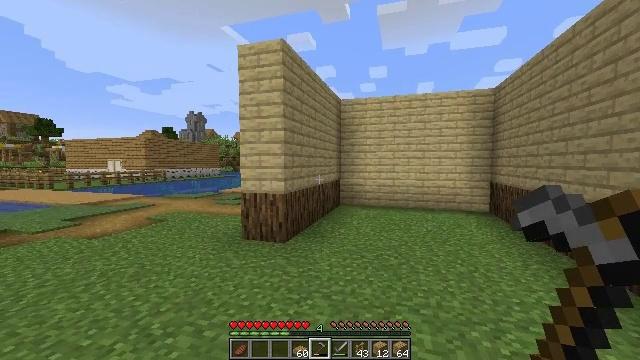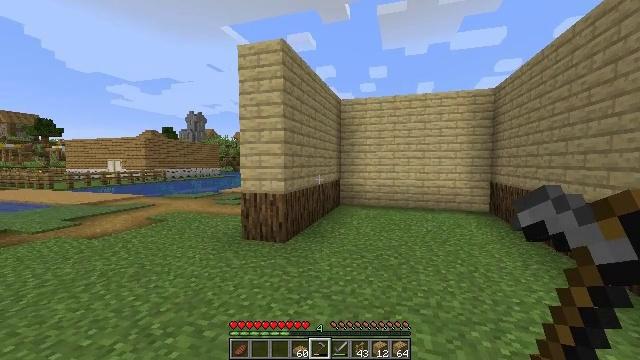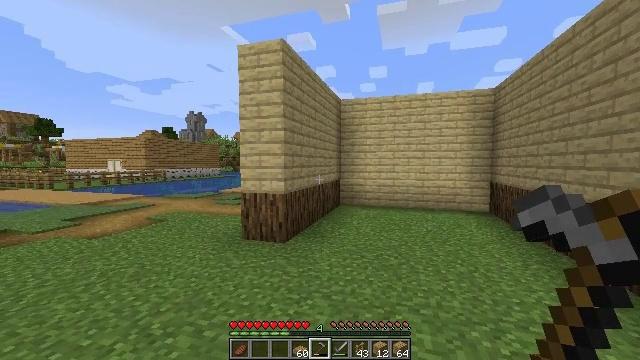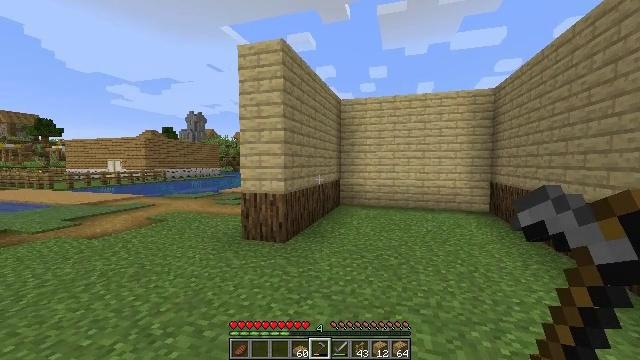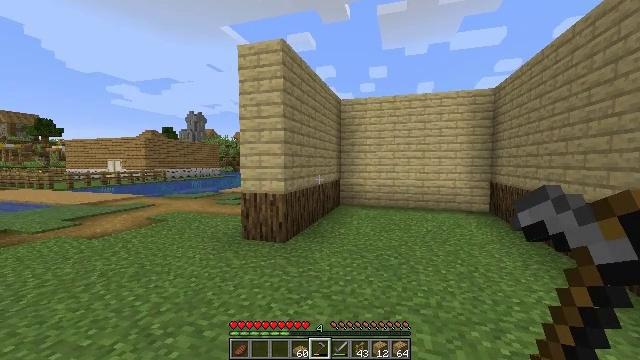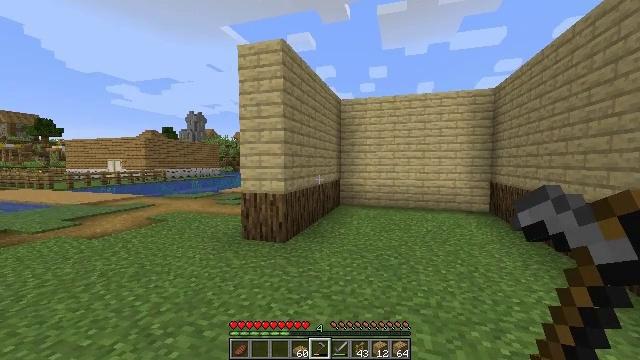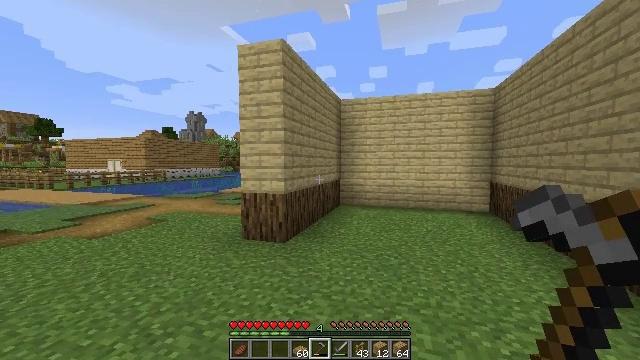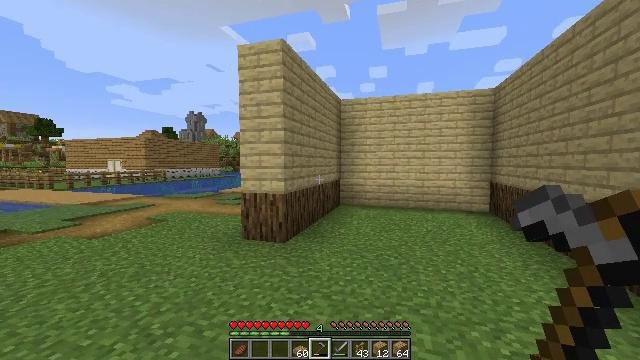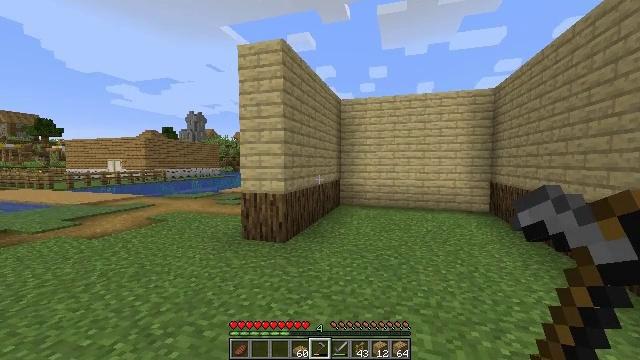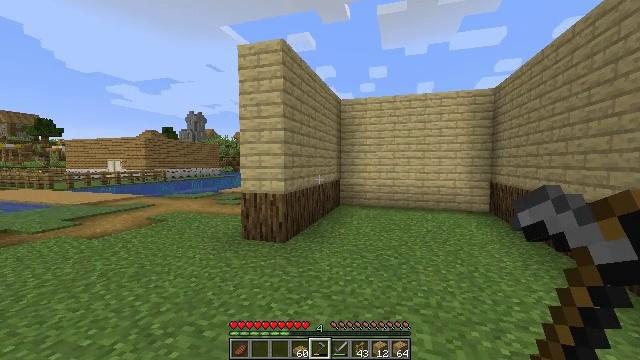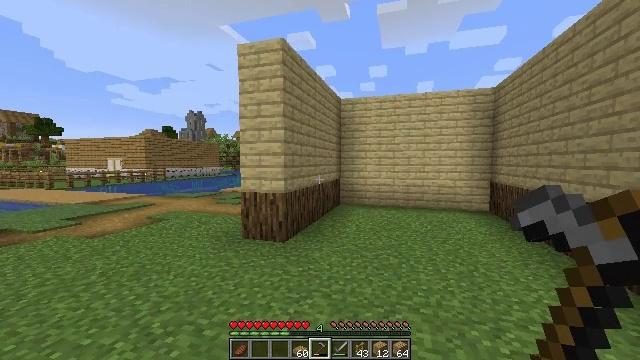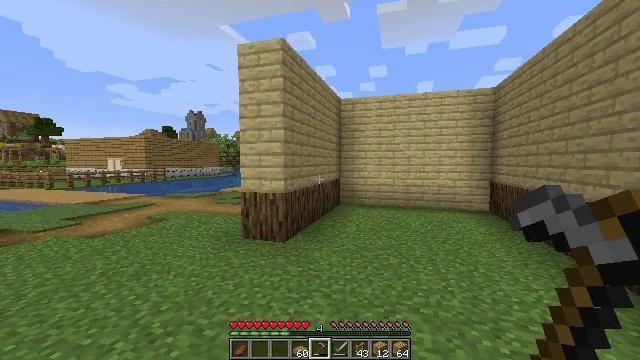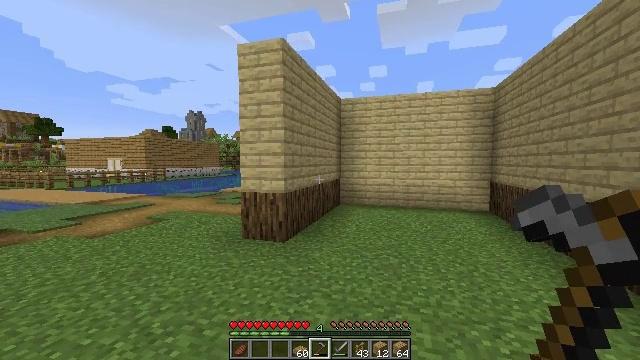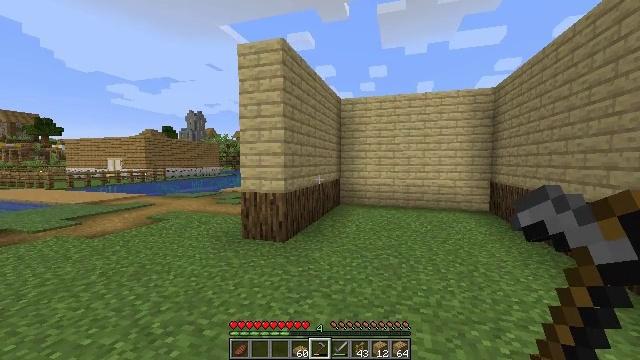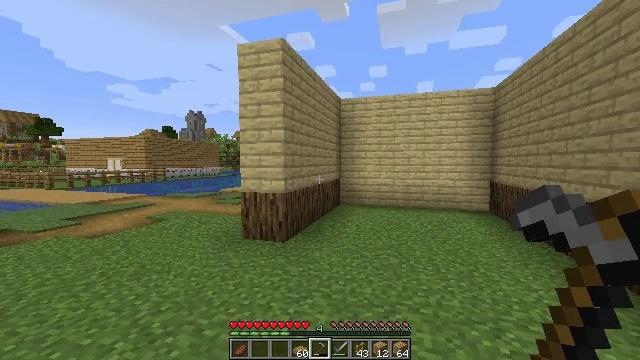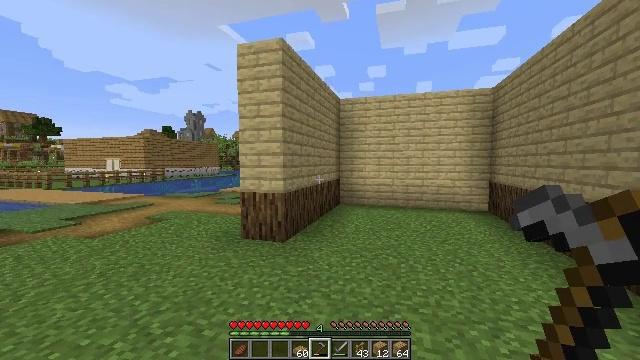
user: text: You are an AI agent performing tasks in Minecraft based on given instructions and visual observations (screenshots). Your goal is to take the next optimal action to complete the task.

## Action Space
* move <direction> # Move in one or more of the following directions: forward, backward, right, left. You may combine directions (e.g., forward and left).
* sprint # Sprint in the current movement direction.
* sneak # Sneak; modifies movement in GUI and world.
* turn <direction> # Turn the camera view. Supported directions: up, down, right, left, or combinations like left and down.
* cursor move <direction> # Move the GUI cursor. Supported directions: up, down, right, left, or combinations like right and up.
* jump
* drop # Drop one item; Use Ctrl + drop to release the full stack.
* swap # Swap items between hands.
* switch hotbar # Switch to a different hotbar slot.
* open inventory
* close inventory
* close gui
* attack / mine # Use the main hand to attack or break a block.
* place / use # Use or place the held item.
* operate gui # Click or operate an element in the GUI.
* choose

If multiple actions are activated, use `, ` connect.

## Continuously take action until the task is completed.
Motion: motion action
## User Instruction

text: Mine the birch planks.
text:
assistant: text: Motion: no_op
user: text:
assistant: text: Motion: no_op
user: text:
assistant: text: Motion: no_op
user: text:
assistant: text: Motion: no_op
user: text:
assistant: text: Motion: no_op
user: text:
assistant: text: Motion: no_op
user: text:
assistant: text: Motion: no_op
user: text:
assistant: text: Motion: no_op
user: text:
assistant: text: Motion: no_op
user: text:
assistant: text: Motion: no_op
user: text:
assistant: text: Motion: no_op
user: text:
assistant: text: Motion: no_op
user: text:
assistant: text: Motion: no_op
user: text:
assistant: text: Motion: no_op
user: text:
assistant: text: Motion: no_op
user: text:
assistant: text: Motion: no_op
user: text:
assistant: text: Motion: no_op
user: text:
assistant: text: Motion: no_op
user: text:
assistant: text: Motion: no_op
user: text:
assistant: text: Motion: no_op
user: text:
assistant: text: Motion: sprint
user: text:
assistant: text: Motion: sprint
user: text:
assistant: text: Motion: sprint
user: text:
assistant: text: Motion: move forward, sprint
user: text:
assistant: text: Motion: move forward, sprint
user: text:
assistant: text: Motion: move forward, sprint
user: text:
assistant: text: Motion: move forward, sprint
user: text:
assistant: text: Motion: move forward, sprint
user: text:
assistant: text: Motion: move forward, sprint
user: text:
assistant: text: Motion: move forward, sprint